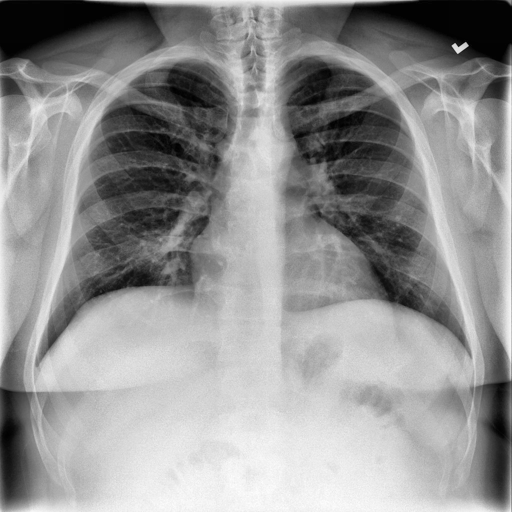
Finding: NORMAL